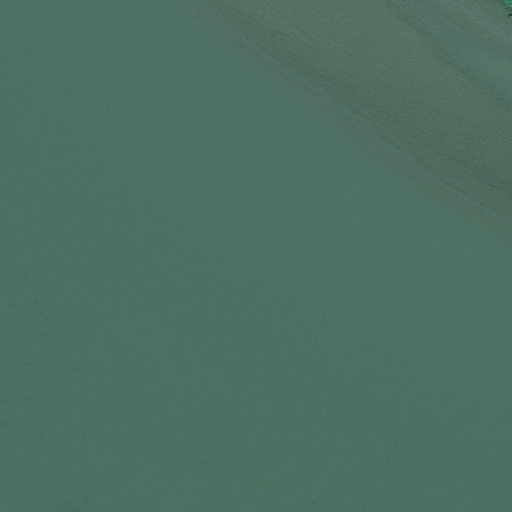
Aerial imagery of cape in Alaska named Dividing Point containing only unknown